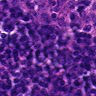
Metastatic tissue present: no